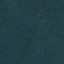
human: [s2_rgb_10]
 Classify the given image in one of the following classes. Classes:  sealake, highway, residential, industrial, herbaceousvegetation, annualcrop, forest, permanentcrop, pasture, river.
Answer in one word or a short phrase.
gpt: Forest